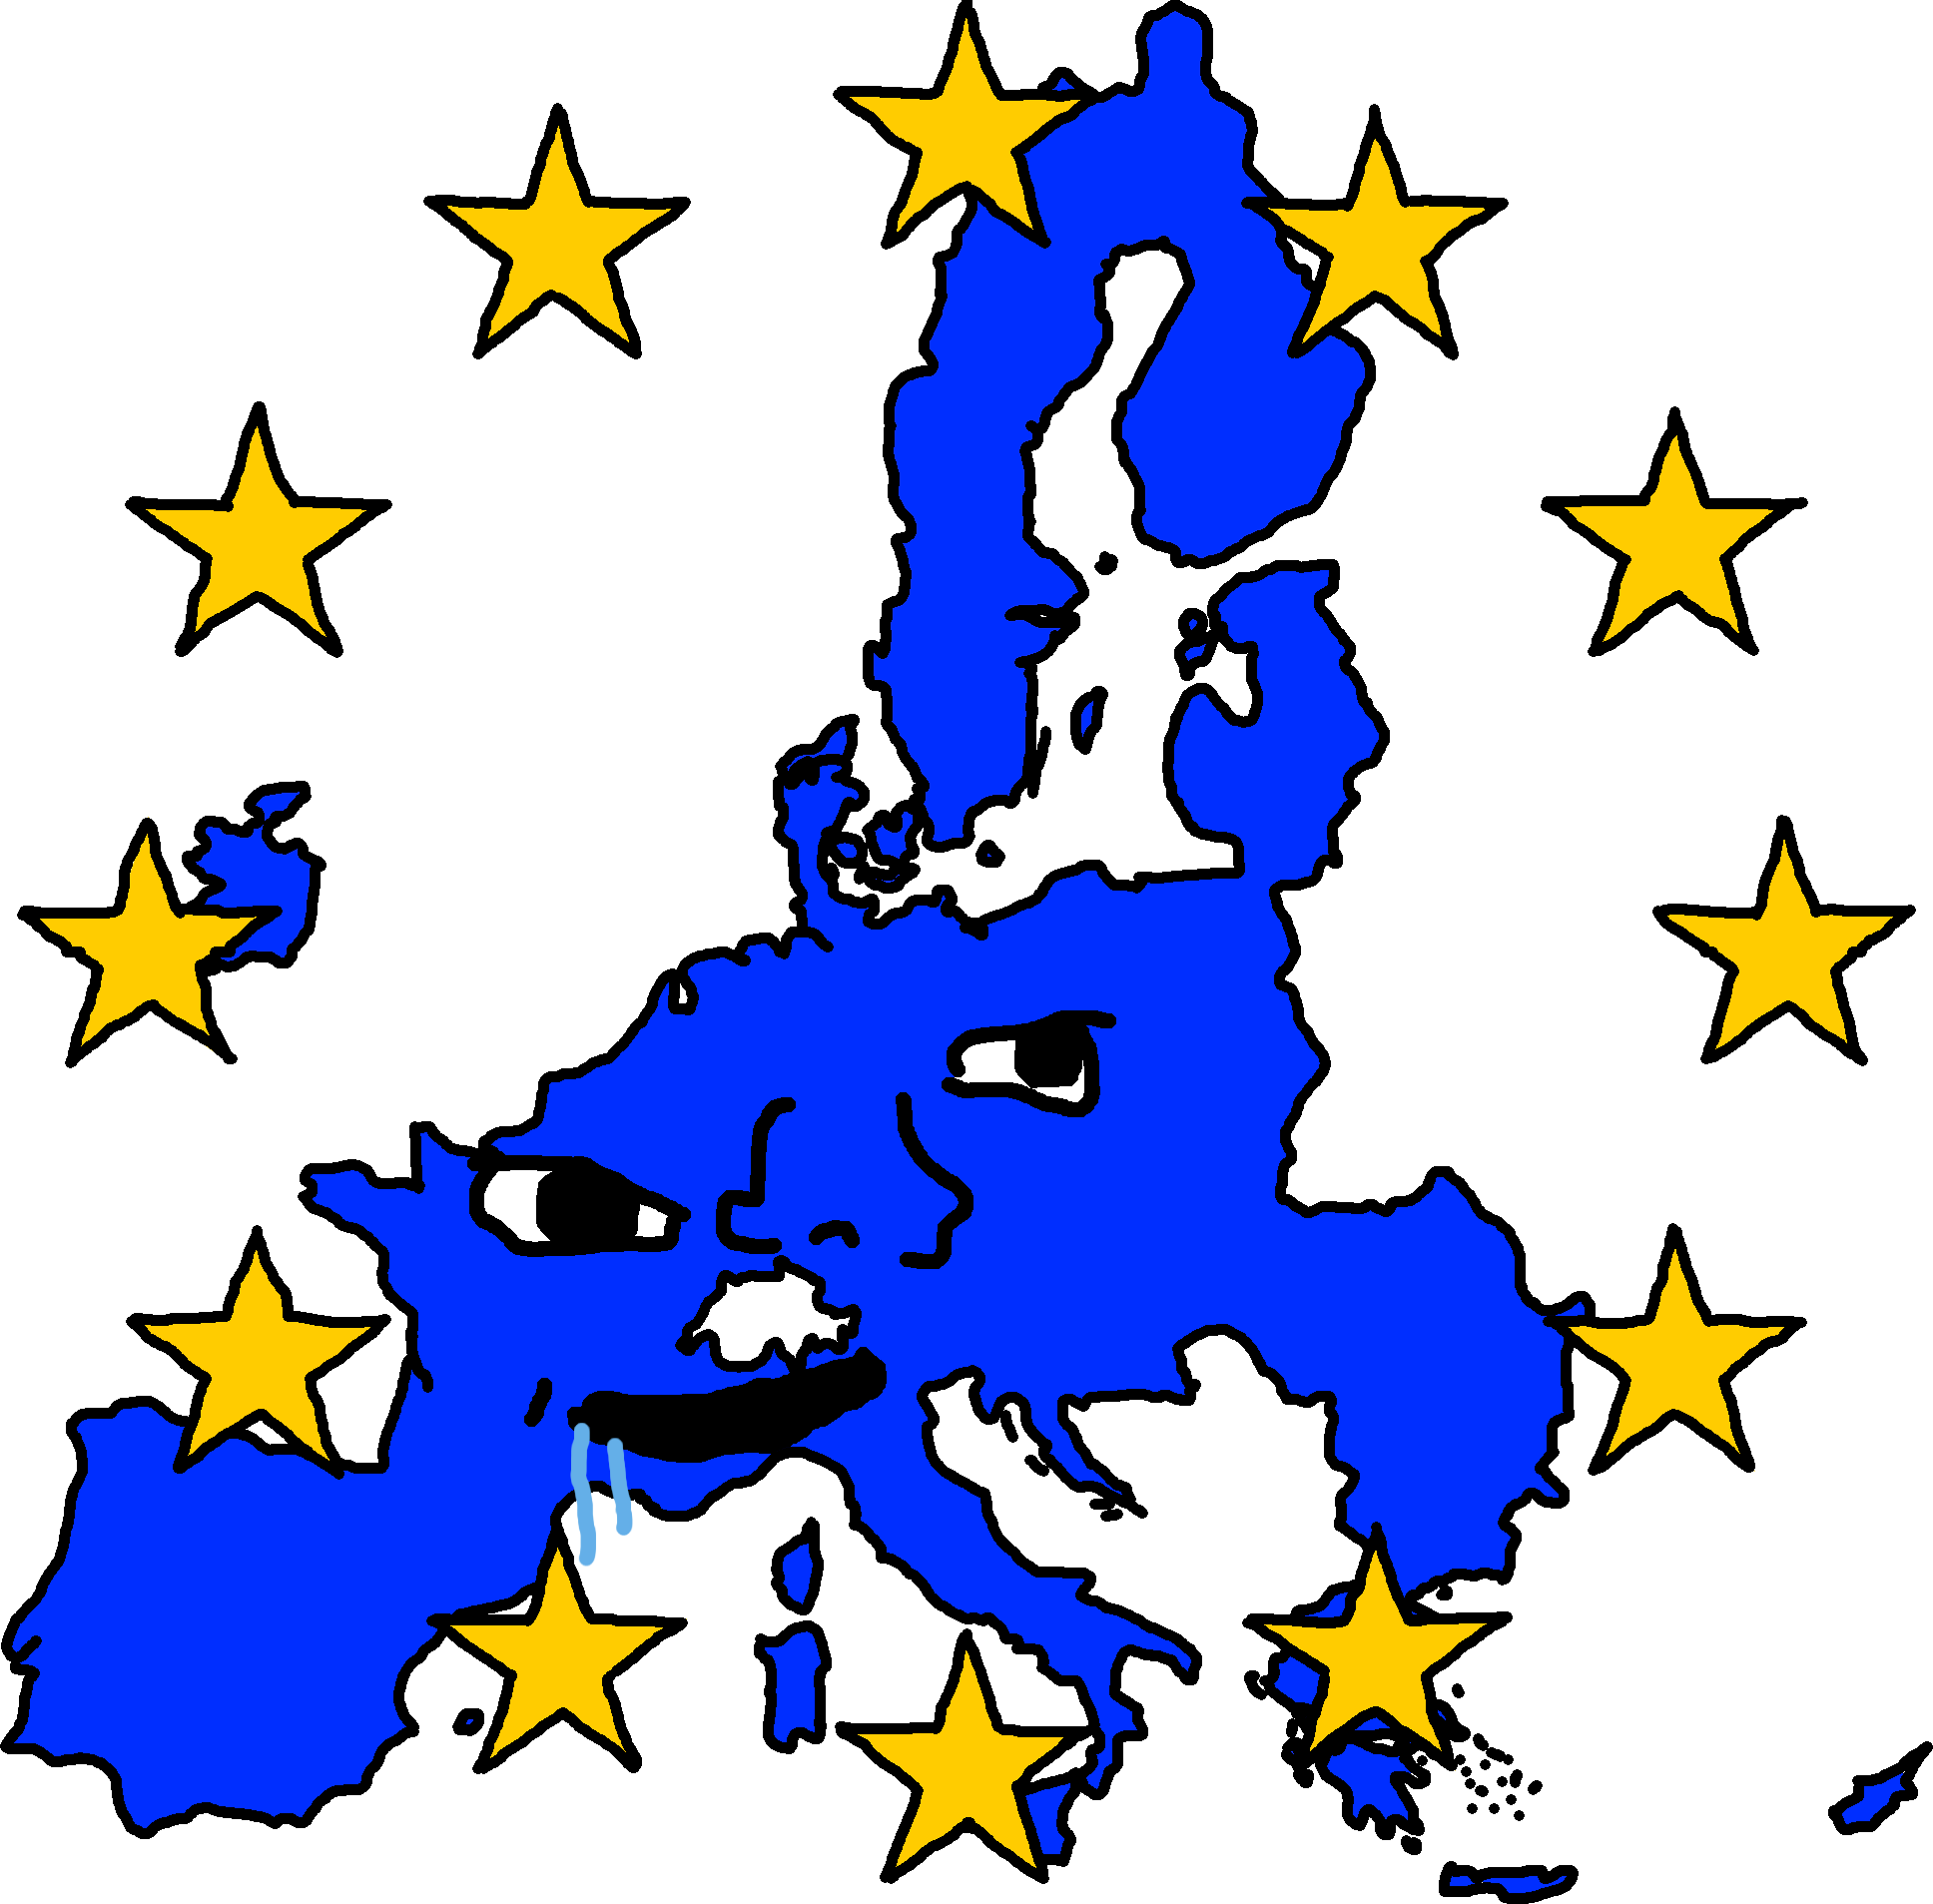
Label: 5_Brainlet